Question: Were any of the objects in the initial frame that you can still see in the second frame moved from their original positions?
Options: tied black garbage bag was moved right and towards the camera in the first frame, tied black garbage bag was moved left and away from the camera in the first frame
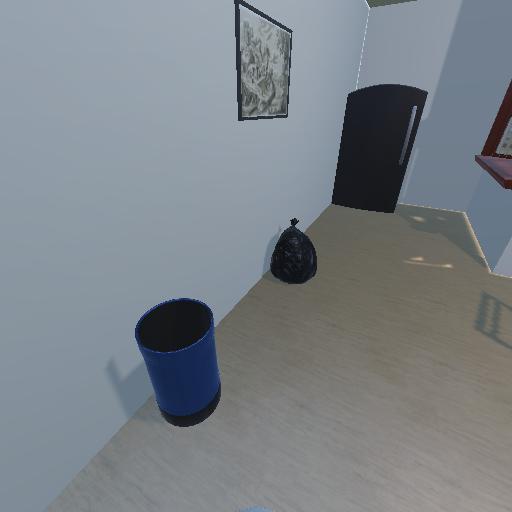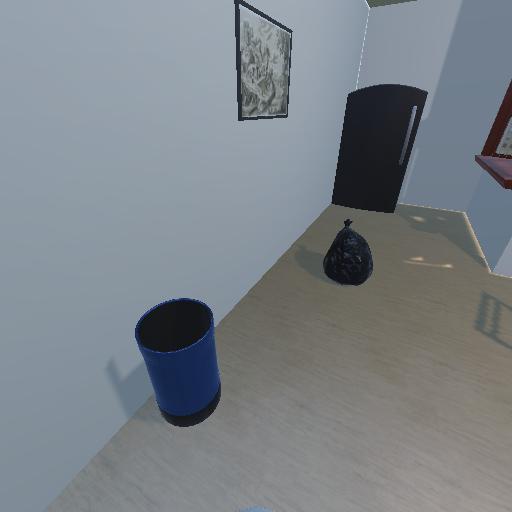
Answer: tied black garbage bag was moved right and towards the camera in the first frame